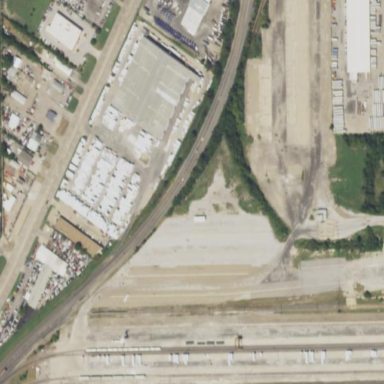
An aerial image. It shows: Railway area.